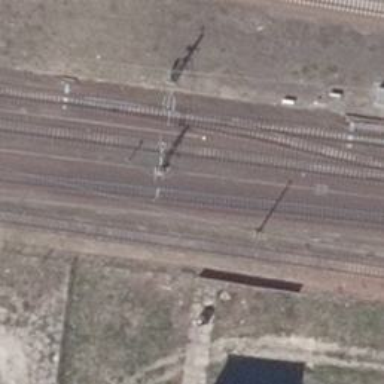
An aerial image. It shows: Railway signal.